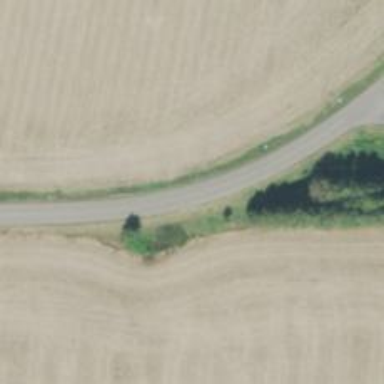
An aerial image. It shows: Unclassified road.